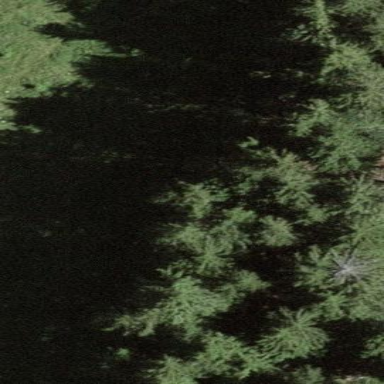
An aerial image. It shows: Forest area.